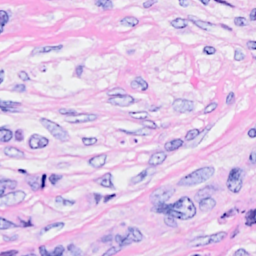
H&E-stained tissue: Breast